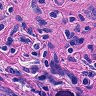
Metastatic tissue present: yes